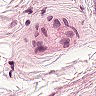
Metastatic tissue present: no